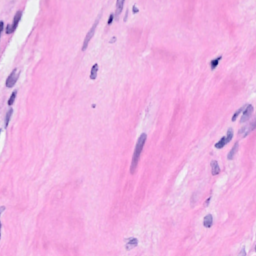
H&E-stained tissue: Breast